Aerial crown-view tile of a tropical tree (Barro Colorado Island, Panama), acquired 20240611:
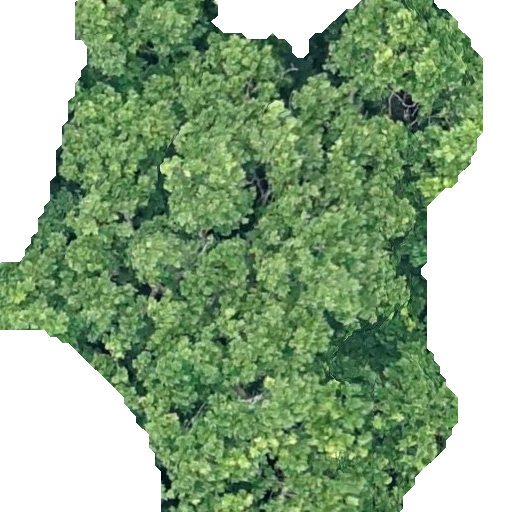
Species: Anacardium excelsum
GBIF accepted scientific name: Anacardium excelsum
Crown area: 310.468 m²